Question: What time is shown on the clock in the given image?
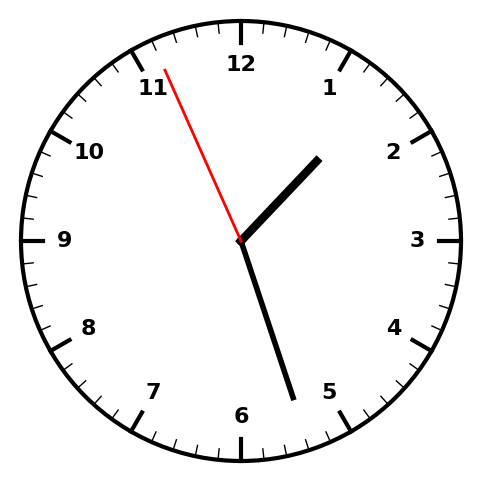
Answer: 01:26:56